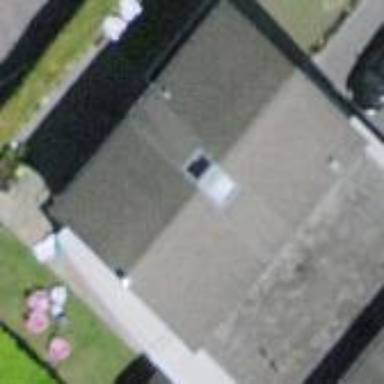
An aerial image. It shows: Semi-detached house.